Field crop: maize
Growth stage: 2
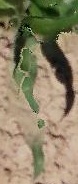
Species: maize